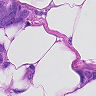
Metastatic tissue present: yes